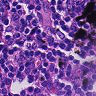
Metastatic tissue present: no